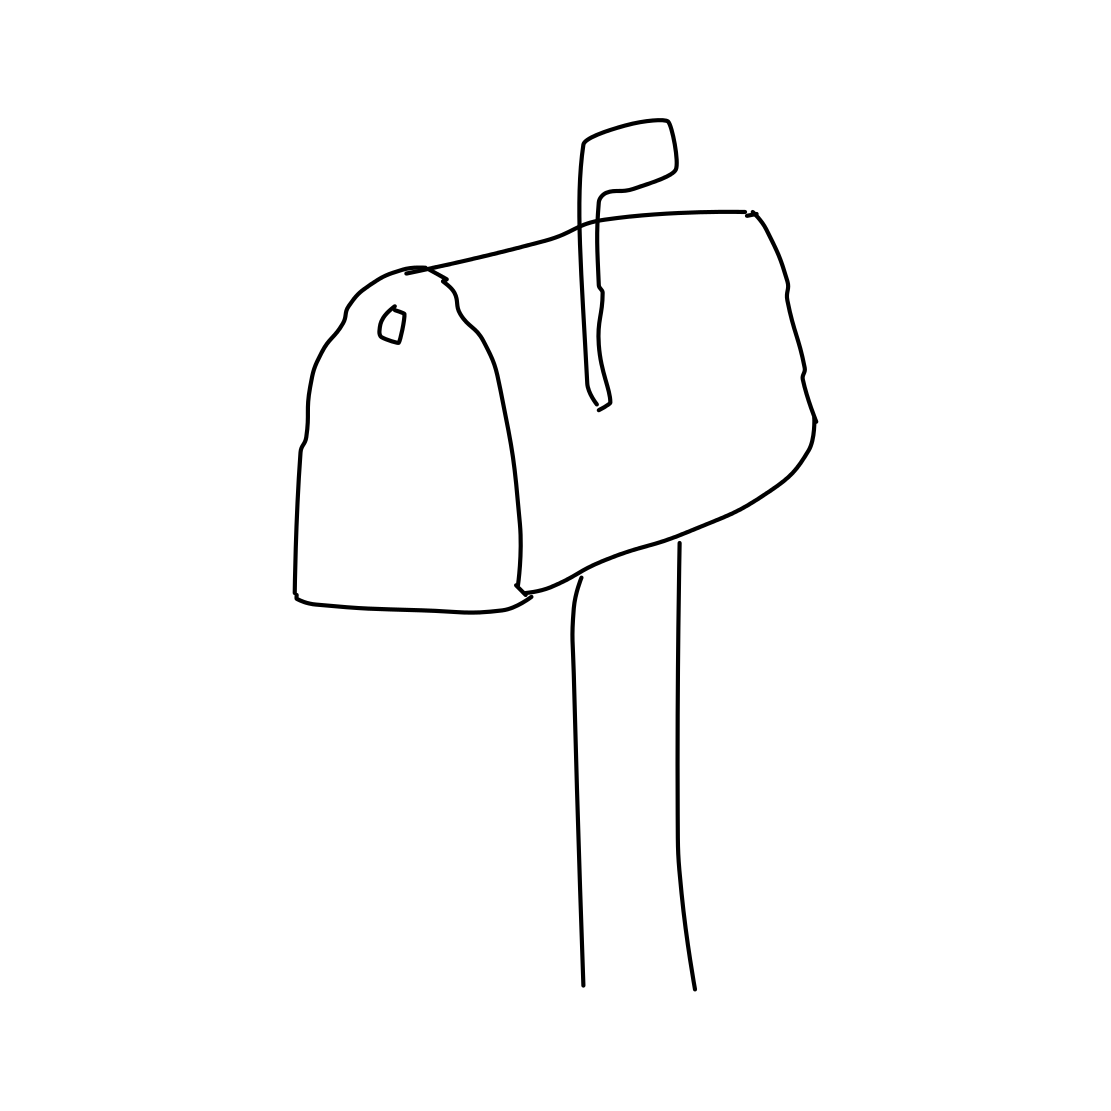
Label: mailbox